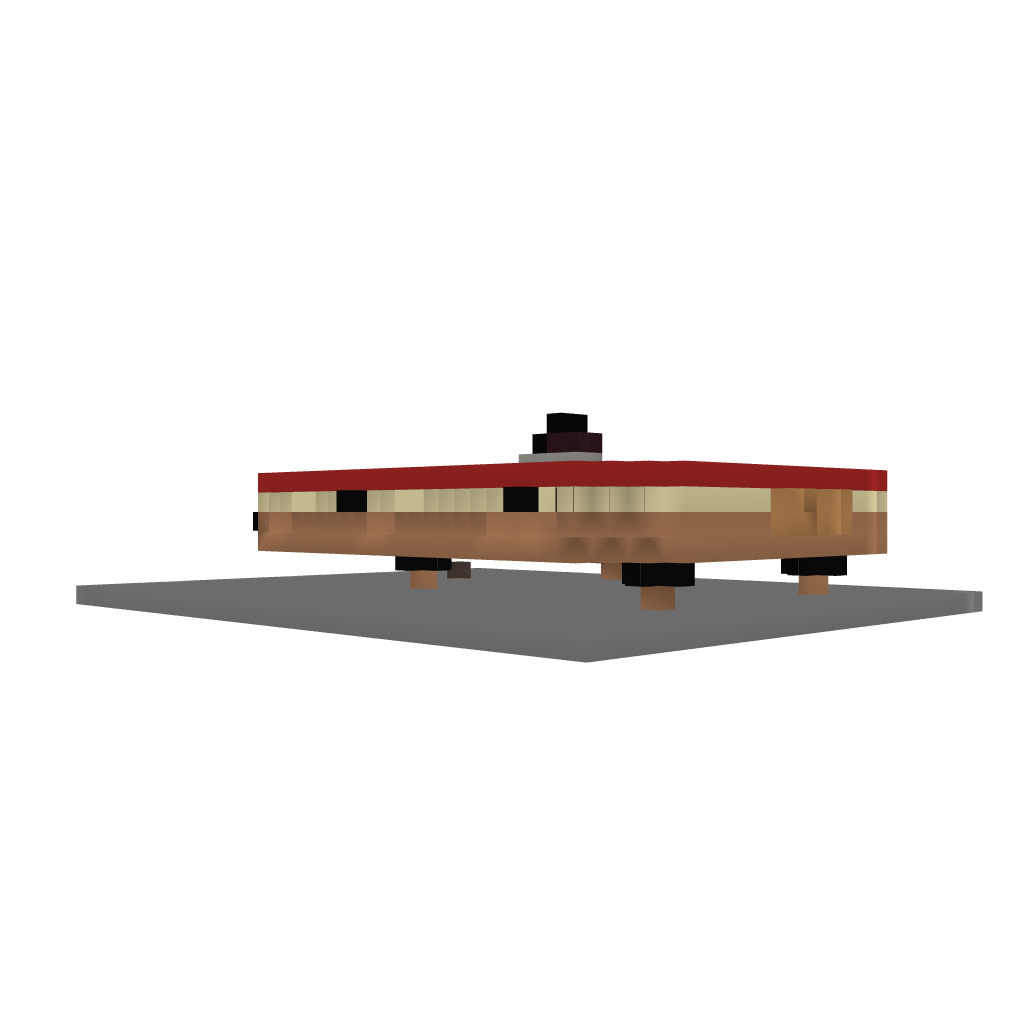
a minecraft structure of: The Ebon Hawke